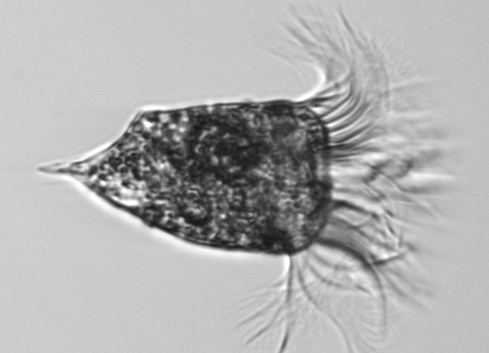
Label: Pelagostrobilidium